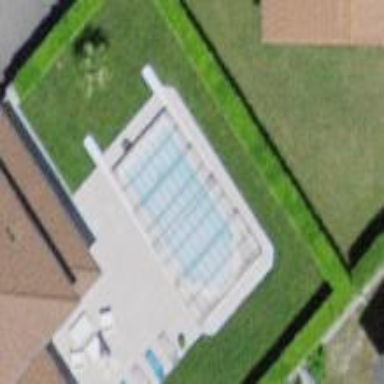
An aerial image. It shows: Swimming pool located in leisure land.